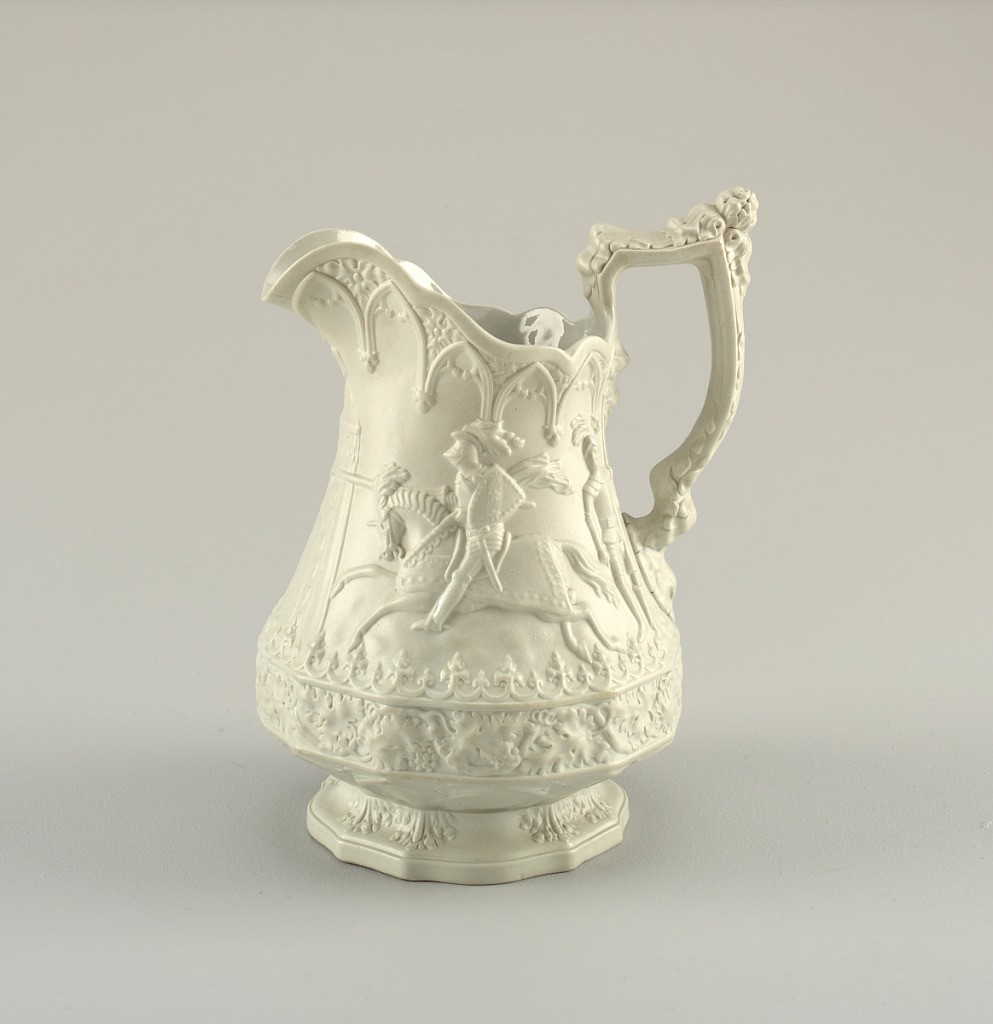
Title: Jug
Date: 1849
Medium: Glazed stoneware
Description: A highly decorative white jug with detail on the body, spout and handle. The center depicts a knight riding a horse in an outdoor scene.